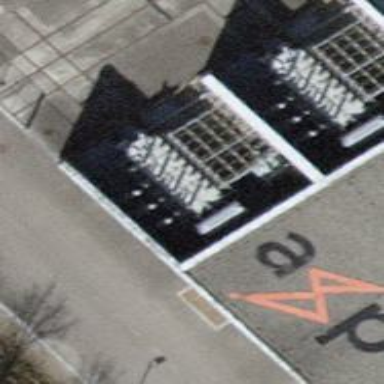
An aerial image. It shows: Outdoor distribution transformer for power supply.